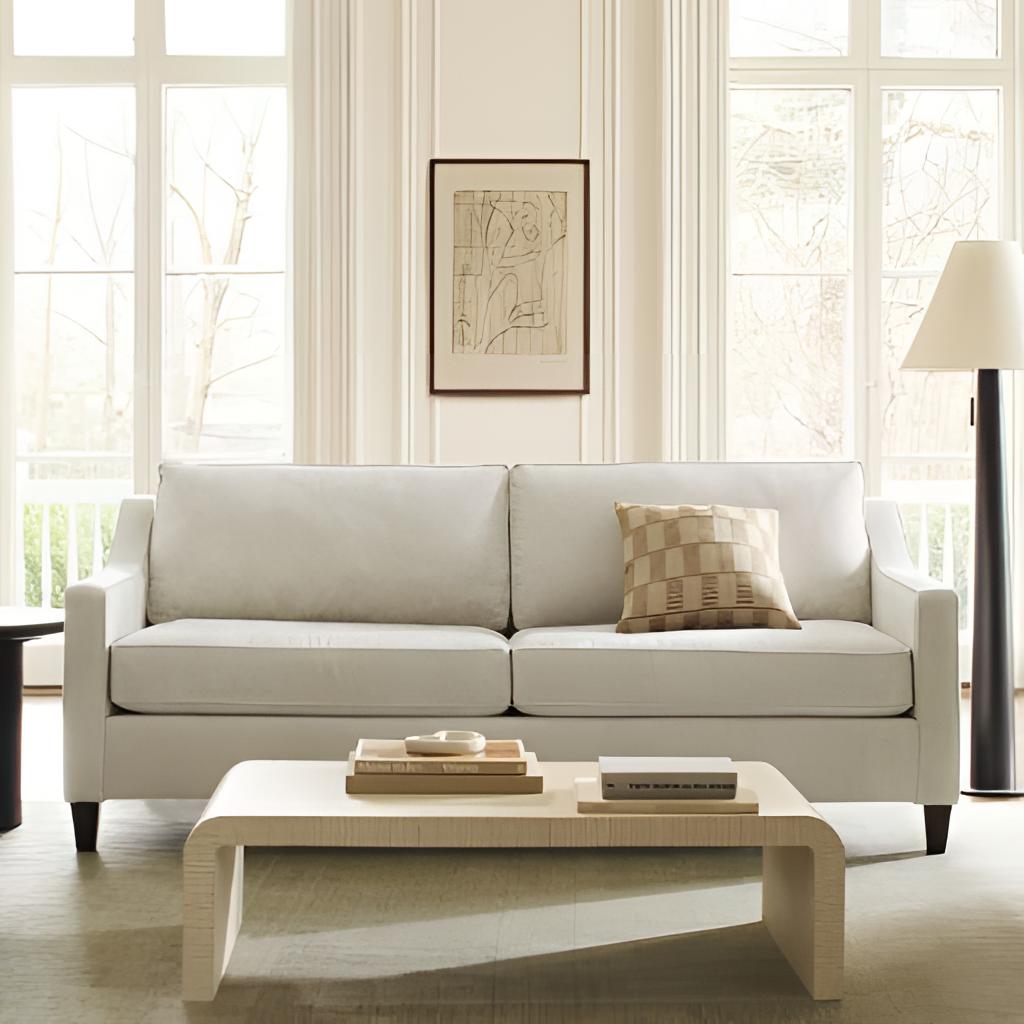
living room, white fabric sofa, carpet flooring, with large square pattern, modern, paint wallpaper, with solid pattern